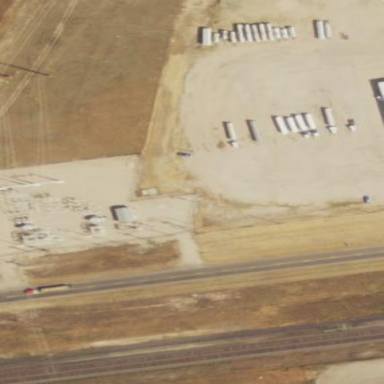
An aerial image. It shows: Outdoor power substation surrounded by fence.